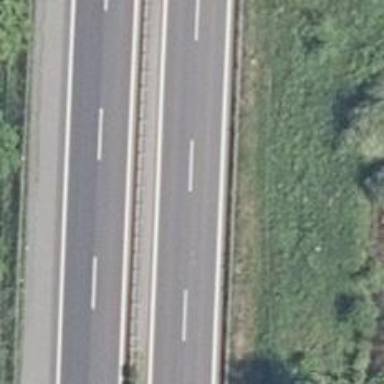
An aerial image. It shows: Asphalt motorway.